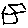
Label: house